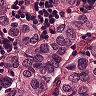
Metastatic tissue present: yes